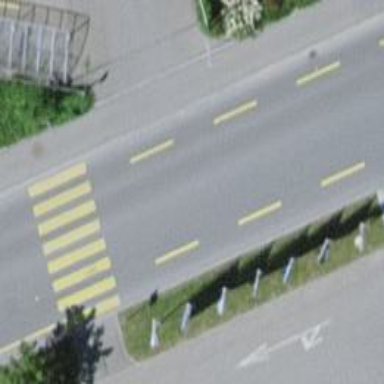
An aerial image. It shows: Residential road with asphalt surface. There is left sidewalk and dedicated cycle lanes on both sides.